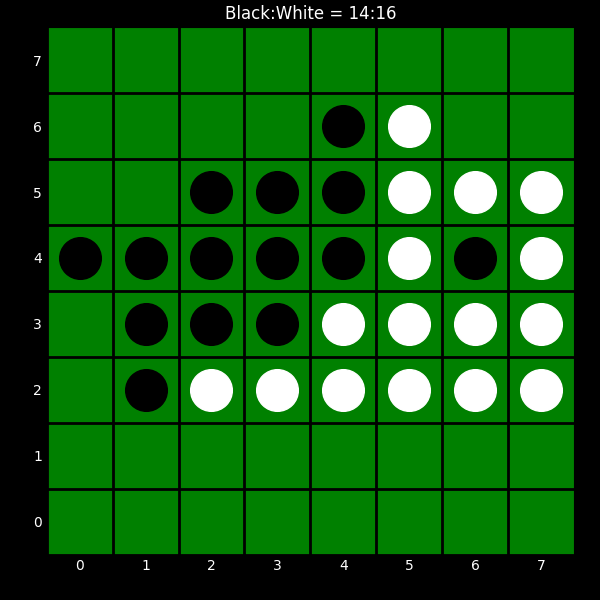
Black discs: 14
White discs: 16